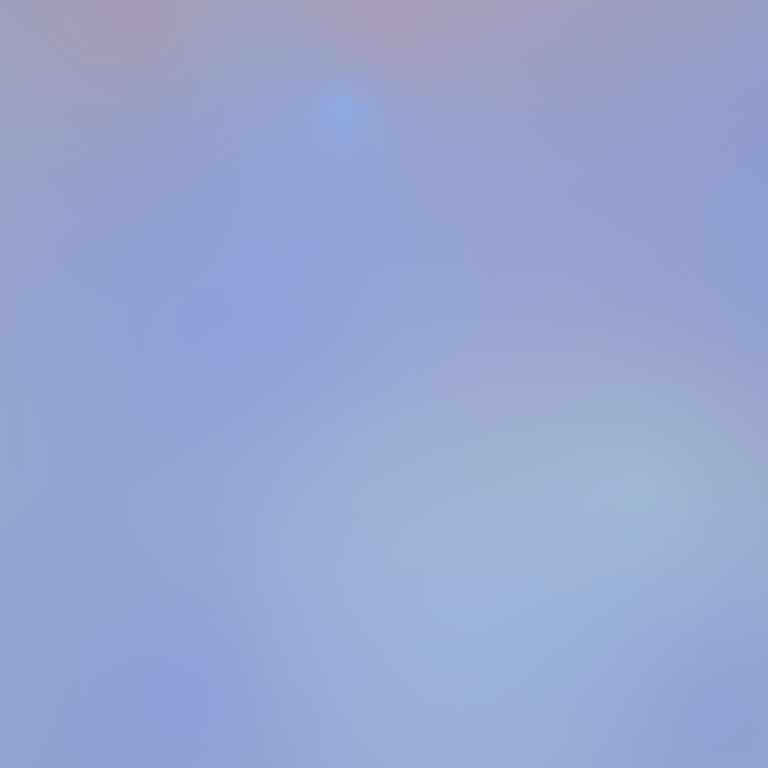
Abstract light effect, smooth gradient from soft lavender to gentle cyan, serene atmosphere, diffuse glow, no room, no furniture, no objects.